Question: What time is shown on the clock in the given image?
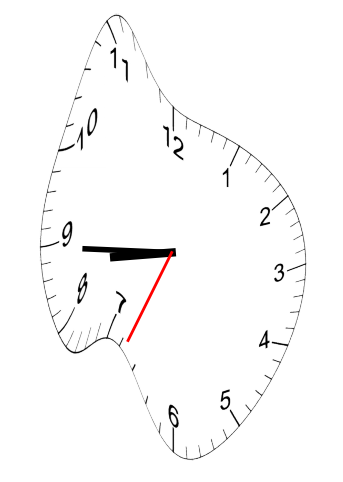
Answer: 08:44:34